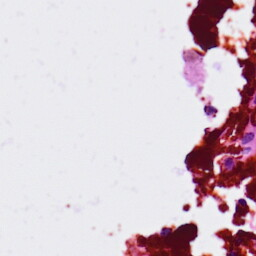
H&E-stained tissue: Lung